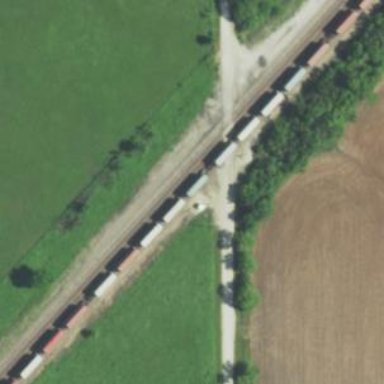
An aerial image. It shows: Two railway tracks with rails.